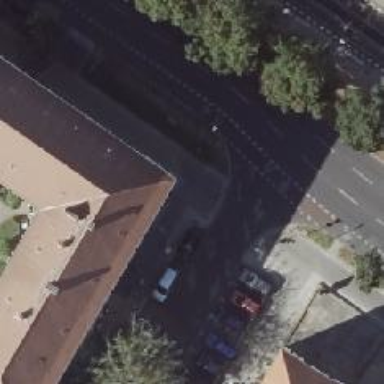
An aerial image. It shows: Unmarked crossing on footway.